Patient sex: M
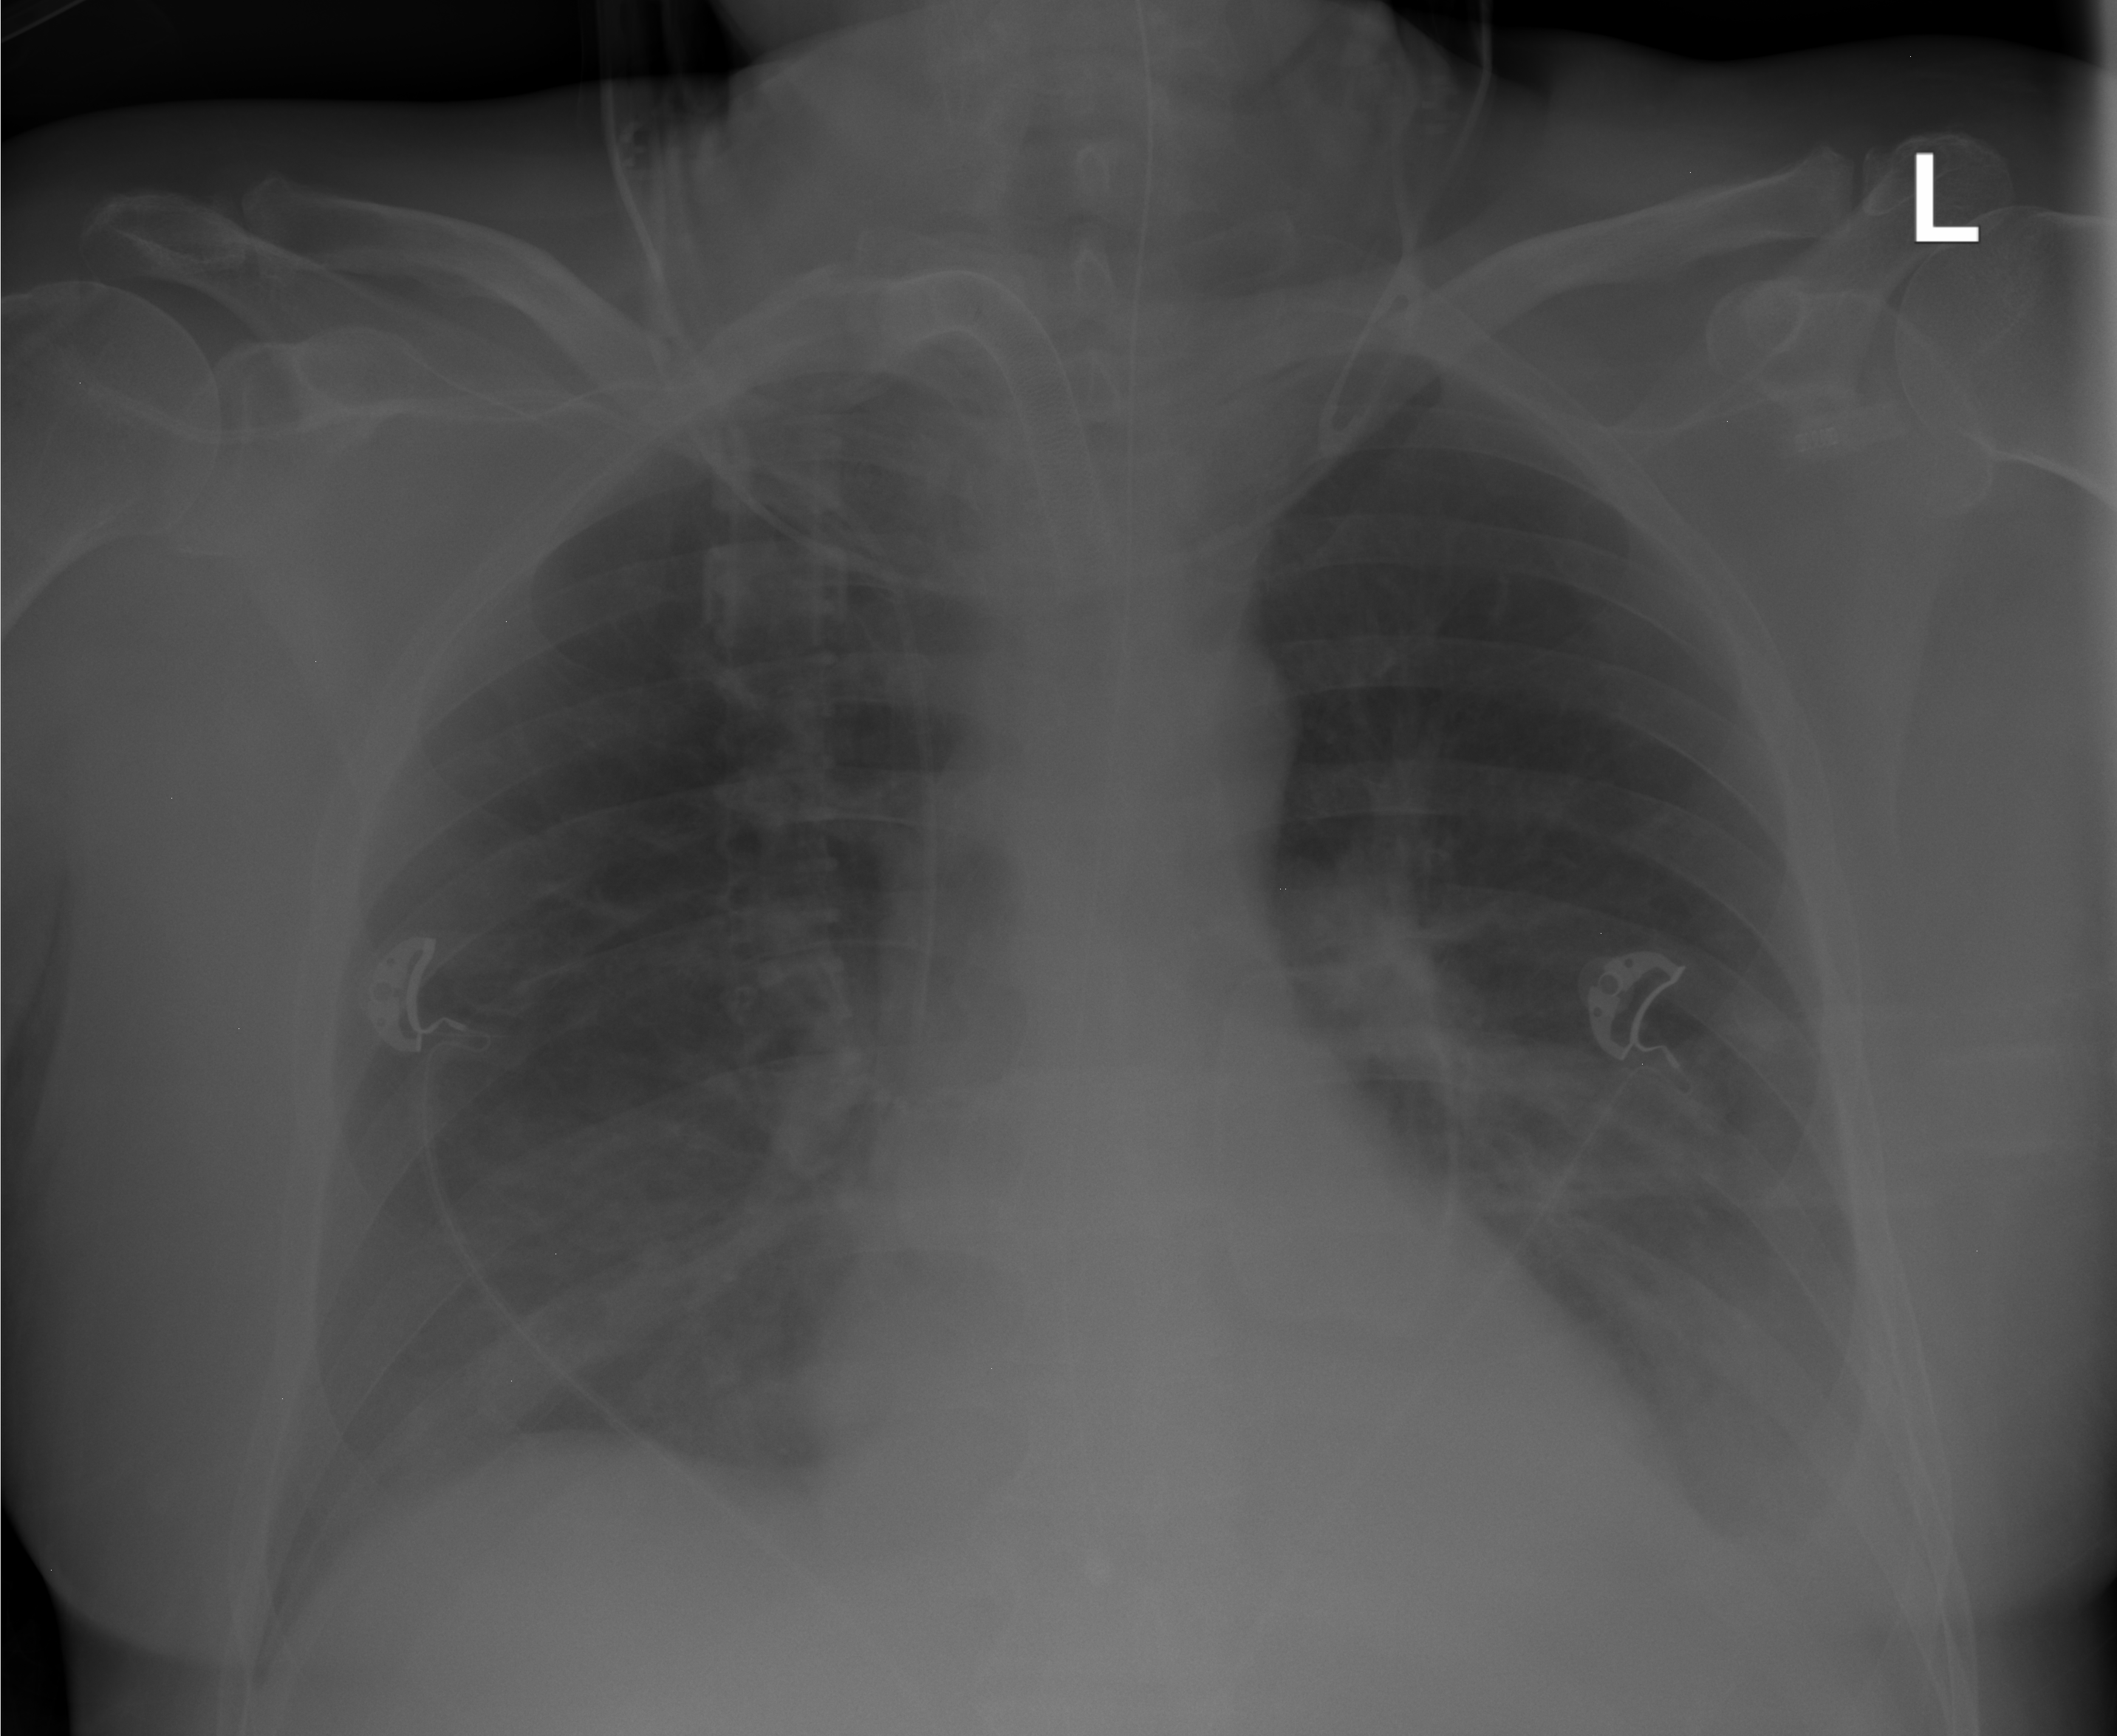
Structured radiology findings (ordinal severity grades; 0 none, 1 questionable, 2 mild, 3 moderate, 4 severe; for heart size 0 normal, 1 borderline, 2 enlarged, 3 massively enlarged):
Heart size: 0
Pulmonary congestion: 0
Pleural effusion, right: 2
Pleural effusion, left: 2
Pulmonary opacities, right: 0
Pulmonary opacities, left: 1
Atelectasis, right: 2
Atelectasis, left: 2